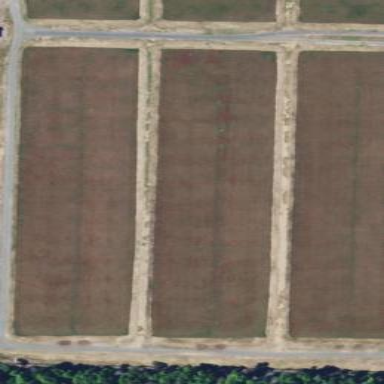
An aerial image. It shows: Farmland where cranberries are grown.